Field crop: maize
Growth stage: 2
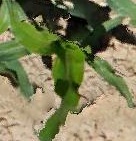
Species: maize